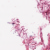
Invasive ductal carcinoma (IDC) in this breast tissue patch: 0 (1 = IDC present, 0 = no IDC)